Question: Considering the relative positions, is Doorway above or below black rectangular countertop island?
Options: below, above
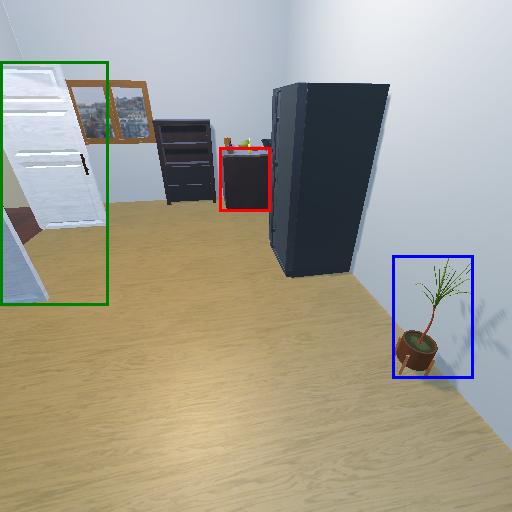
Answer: below